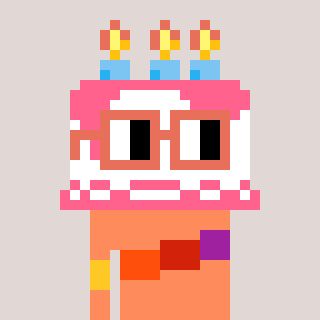
a pixel art character with square orange glasses, a cake-shaped head and a peachy-colored body on a warm background